Interaction volume radius: 10 \u00c5
Interaction volume height: 25 \u00c5
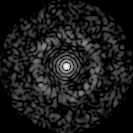
Disorder parameter: 0.829